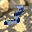
Label: 3